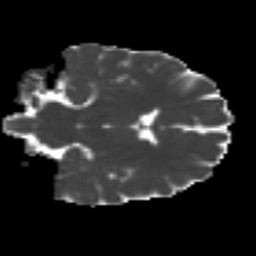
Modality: MD
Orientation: coronal
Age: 33
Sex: female
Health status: ill
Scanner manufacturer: siemens
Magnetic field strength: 3 T
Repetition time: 6.5 s
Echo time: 0.062 s